Question: I've just inherited an Xcode project from another person and for some reason I can't seem to run it in the simulator.
Has anyone else had this problem? Does anyone have any ideas on how to fix this?

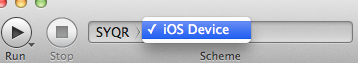
Answer: Probably the project has "Deployment target" setting higher than SDK version you have installed - try to change it to the lower version that is supported on your Mac (or upgrade your xcode to newer version)